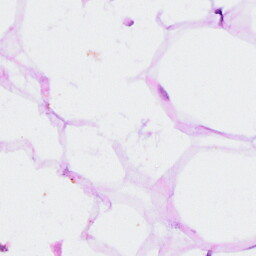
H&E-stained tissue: Breast